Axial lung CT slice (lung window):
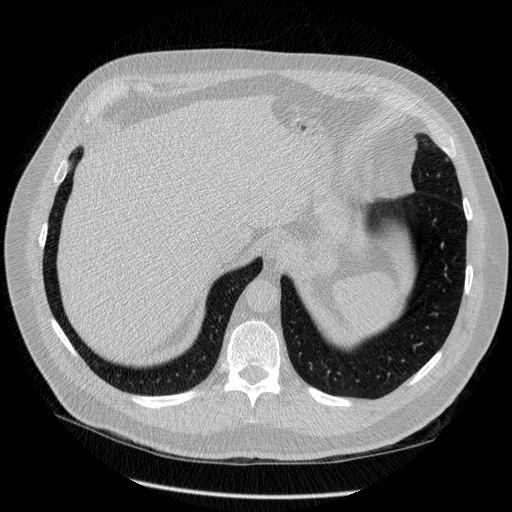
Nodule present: no